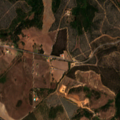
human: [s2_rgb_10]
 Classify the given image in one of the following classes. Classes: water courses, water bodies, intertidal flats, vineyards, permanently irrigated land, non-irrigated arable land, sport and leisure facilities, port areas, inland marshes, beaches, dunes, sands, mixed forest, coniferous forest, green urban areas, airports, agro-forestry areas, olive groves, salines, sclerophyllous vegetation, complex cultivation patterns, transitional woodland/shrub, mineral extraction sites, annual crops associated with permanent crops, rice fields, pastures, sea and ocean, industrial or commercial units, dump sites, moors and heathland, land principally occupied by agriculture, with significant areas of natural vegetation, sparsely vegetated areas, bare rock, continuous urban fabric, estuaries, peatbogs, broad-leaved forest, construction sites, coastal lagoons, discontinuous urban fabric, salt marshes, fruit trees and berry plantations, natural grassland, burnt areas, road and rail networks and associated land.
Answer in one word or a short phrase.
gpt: pastures, broad-leaved forest, transitional woodland/shrub